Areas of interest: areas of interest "Commercial service"
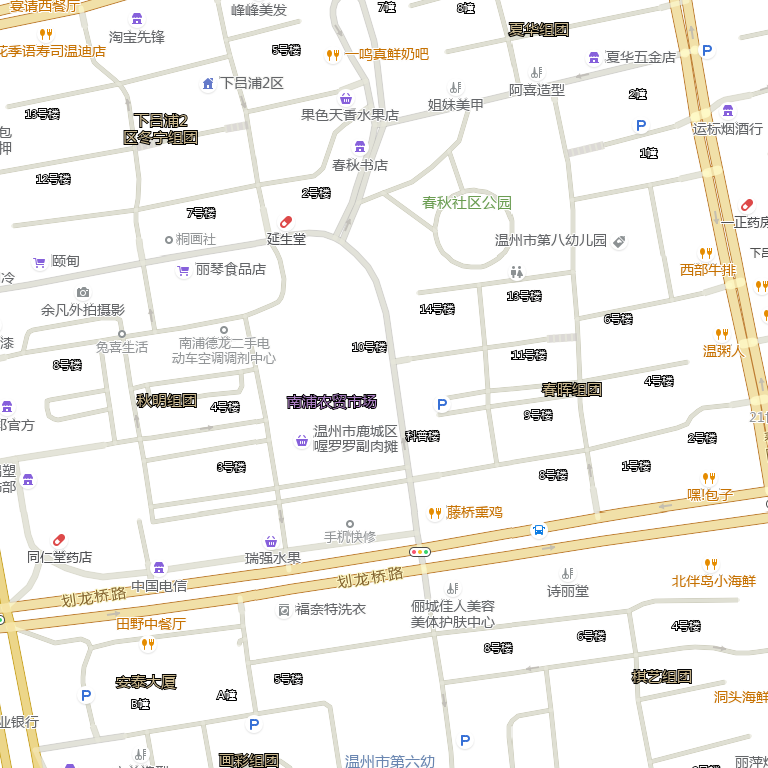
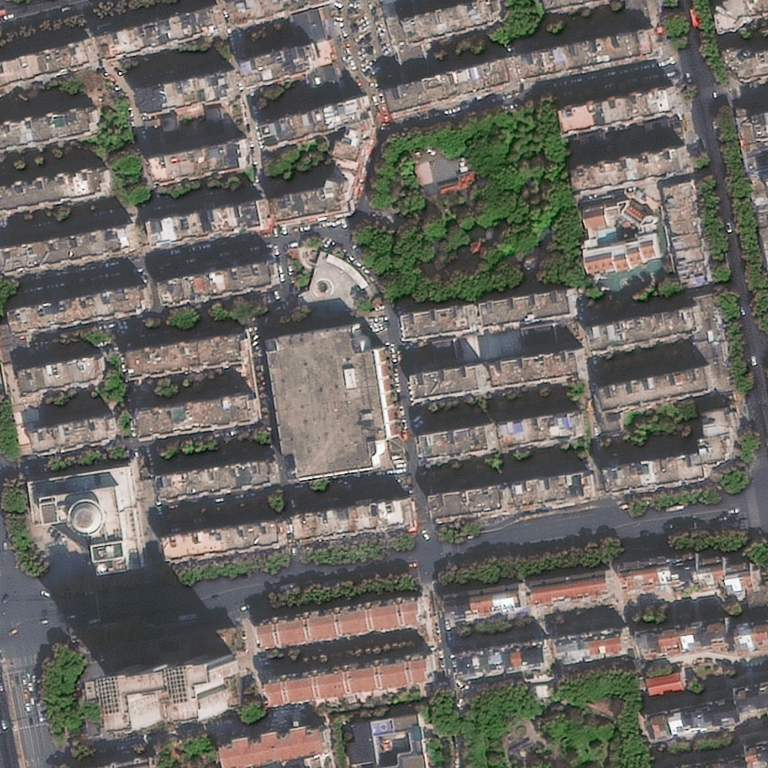